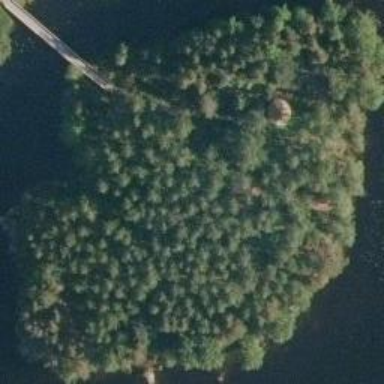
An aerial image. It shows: Islet surrounded by forest.